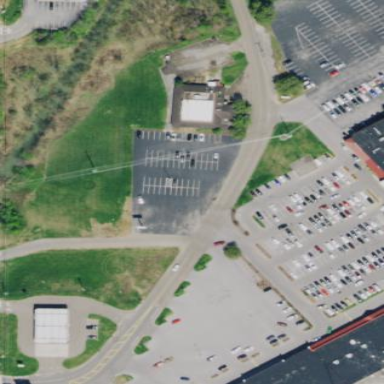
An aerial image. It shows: Parking area.